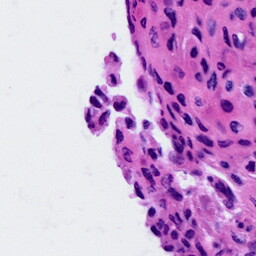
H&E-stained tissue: Cervix